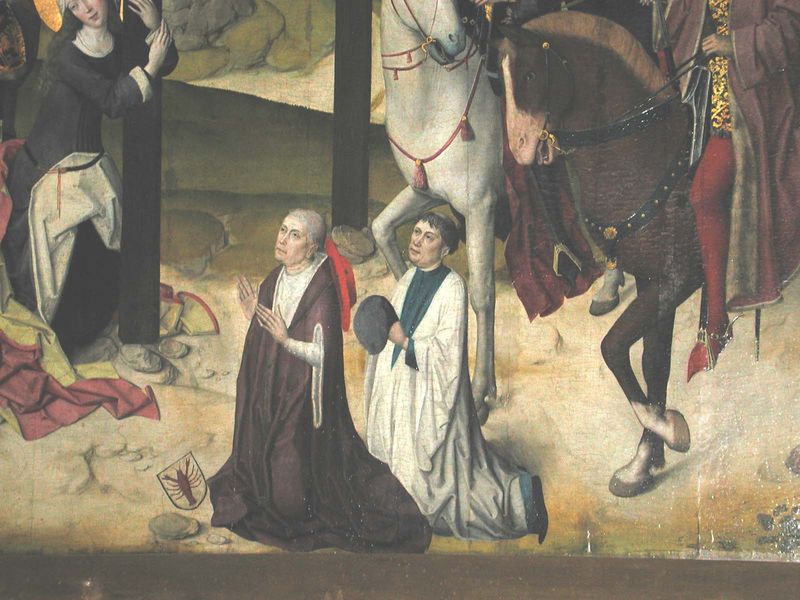
Titel: Stifteraltar in der Nikolauskapelle
Künstler: Meister des Marienlebens
Standort: Bernkastel-Kues, St. Nikolaus Hospital / Cusanus Stift (EU - D - RP)
Schlagwörter: frau, hut, stein, paar, renaissance, pferd, pferde, reiter, steigbügel, detail, hummer, knien, kardinal, beten, schimmel, wappen, kniend, fall, mönch, maria, anbetung, betend, demut, betteln, stifter, stifterfiguren, skorpion